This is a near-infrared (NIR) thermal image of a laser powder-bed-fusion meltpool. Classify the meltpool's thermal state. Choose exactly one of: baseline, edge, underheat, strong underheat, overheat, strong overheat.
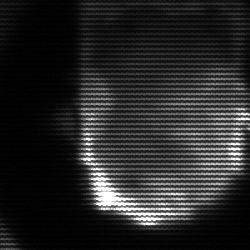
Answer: baseline